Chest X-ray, PA view. Patient: 14 years old, sex F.
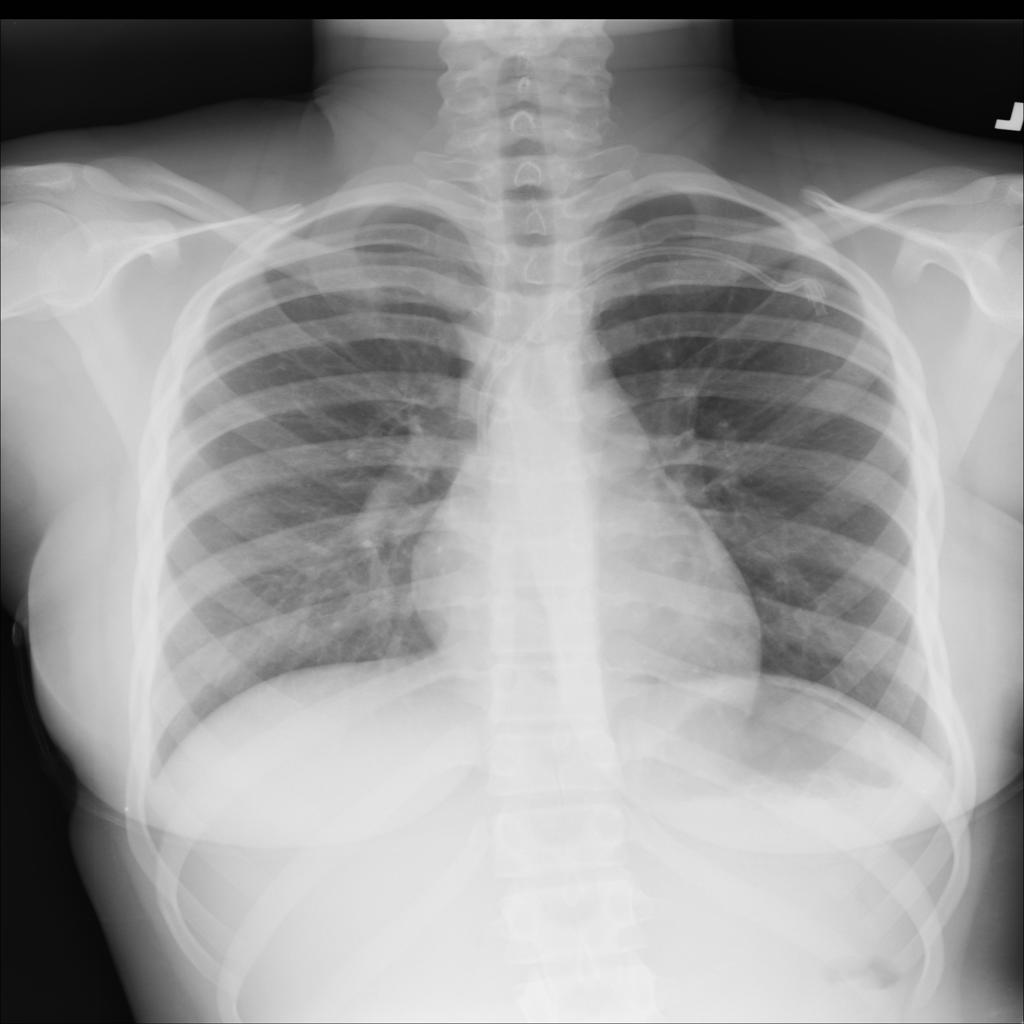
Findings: No Finding